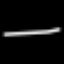
Label: line